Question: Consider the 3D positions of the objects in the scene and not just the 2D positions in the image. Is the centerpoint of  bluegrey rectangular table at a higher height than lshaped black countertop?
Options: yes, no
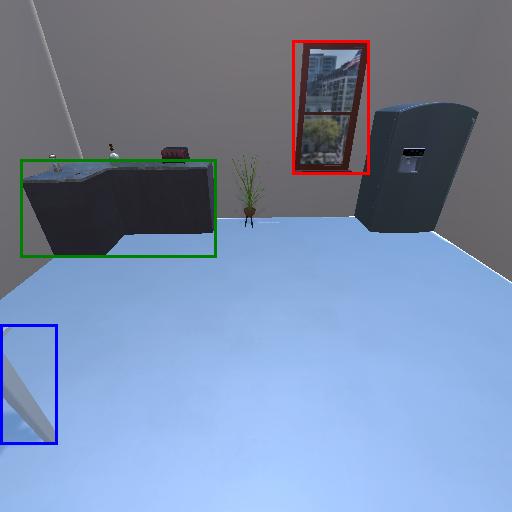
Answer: yes